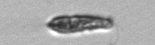
Label: Euglena